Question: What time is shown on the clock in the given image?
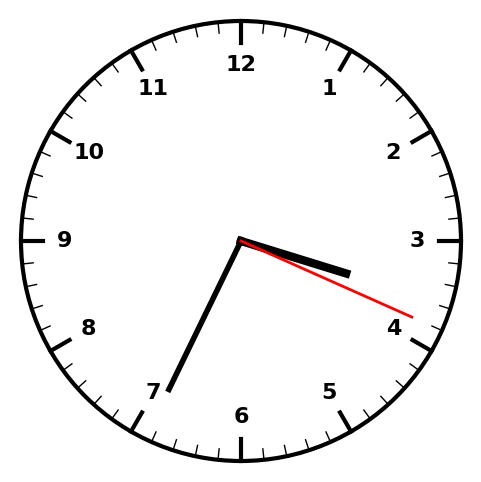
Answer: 03:34:19